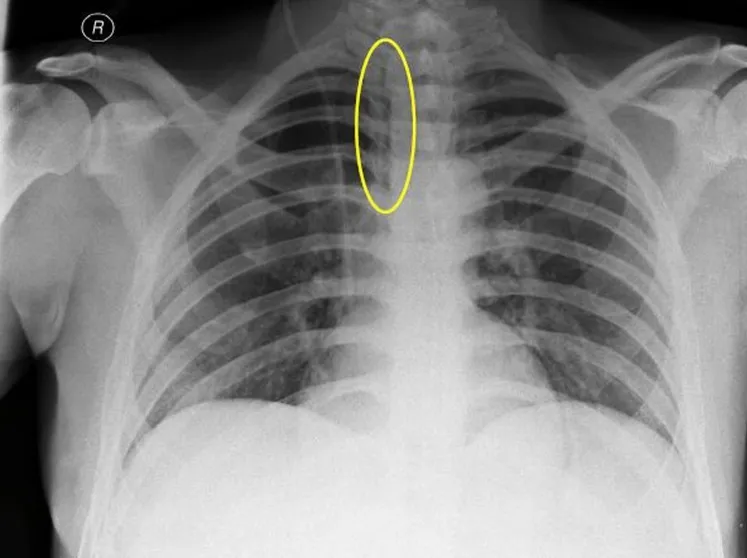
Chest X-Ray. Small amount of air in the mediastinum next to the upper third of the trachea indicating pneumomediastinum.
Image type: radiology (x_ray)